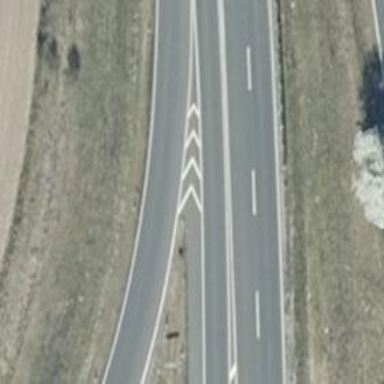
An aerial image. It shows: Asphalt motorway categorized as trunk road.